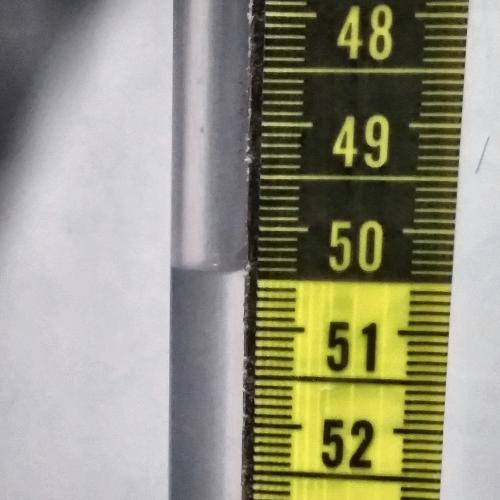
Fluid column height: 50.4 cm